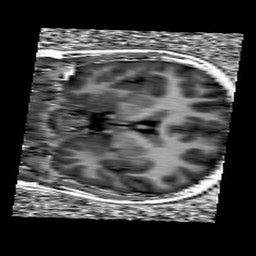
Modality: UNIT1
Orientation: coronal
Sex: male
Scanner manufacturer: siemens
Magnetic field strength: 3 T
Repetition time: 5 s
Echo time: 0.00355 s